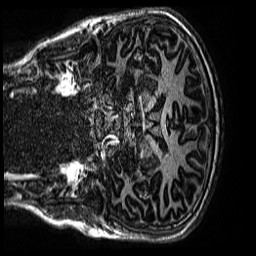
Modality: MP2RAGE
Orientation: coronal
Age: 13
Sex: male
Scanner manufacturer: siemens
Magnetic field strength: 3 T
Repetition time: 4 s
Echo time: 0.00299 s